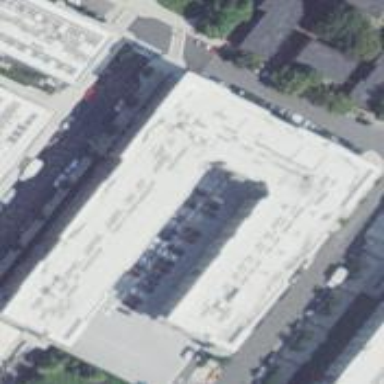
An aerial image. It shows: Building with white roof.